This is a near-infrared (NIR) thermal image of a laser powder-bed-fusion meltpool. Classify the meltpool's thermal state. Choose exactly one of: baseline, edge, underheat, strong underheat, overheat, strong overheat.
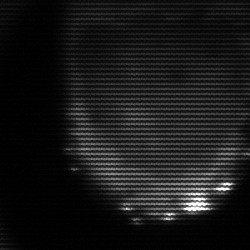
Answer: edge